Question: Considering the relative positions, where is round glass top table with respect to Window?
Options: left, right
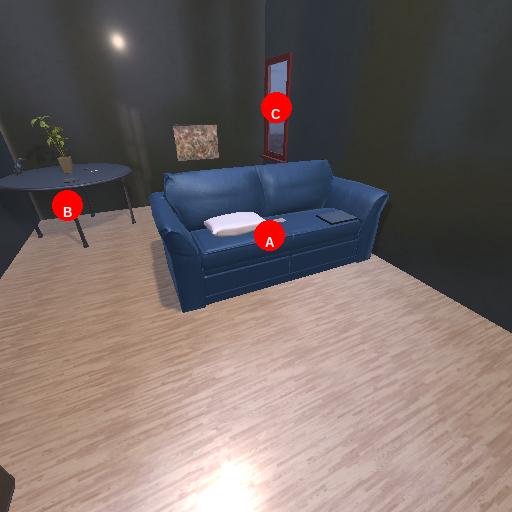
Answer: left